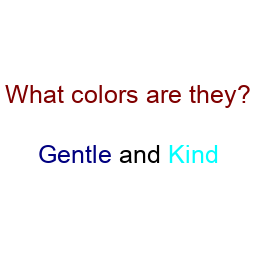
Color: navy, cyan
Background color: white
Question text color: maroon